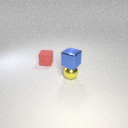
small blue metal cube above small yellow metal sphere